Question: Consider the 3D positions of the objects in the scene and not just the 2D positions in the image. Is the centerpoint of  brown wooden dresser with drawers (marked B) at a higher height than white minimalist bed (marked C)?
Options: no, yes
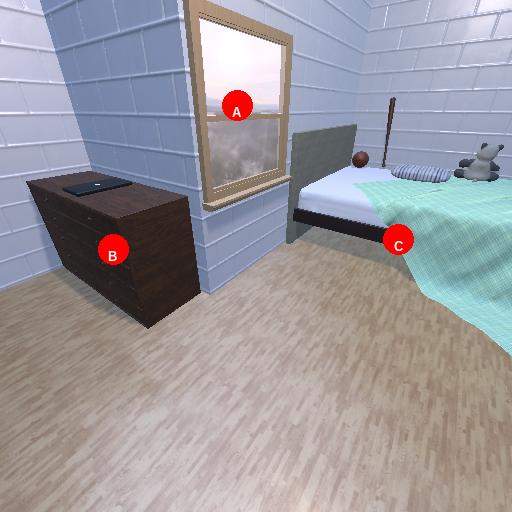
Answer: no